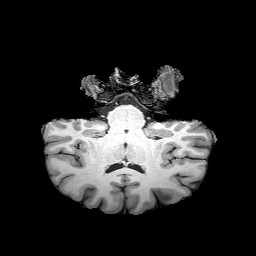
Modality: T1w
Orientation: sagittal
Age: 52
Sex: female
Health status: healthy